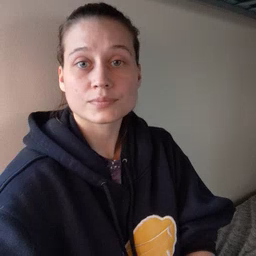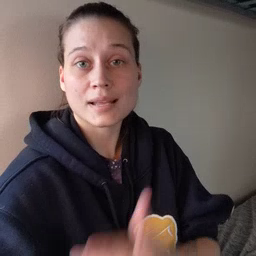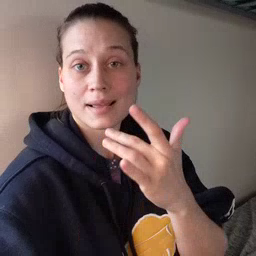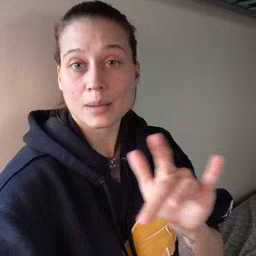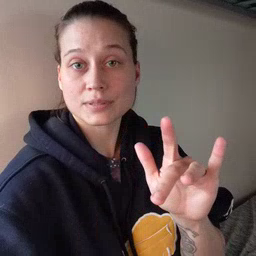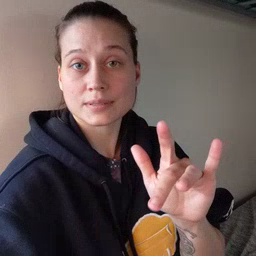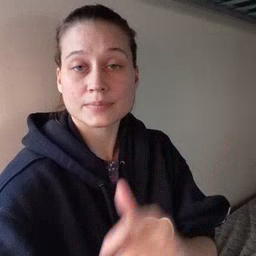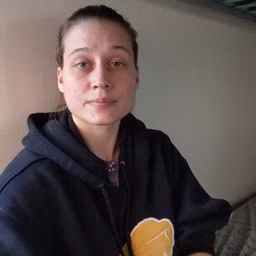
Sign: empty